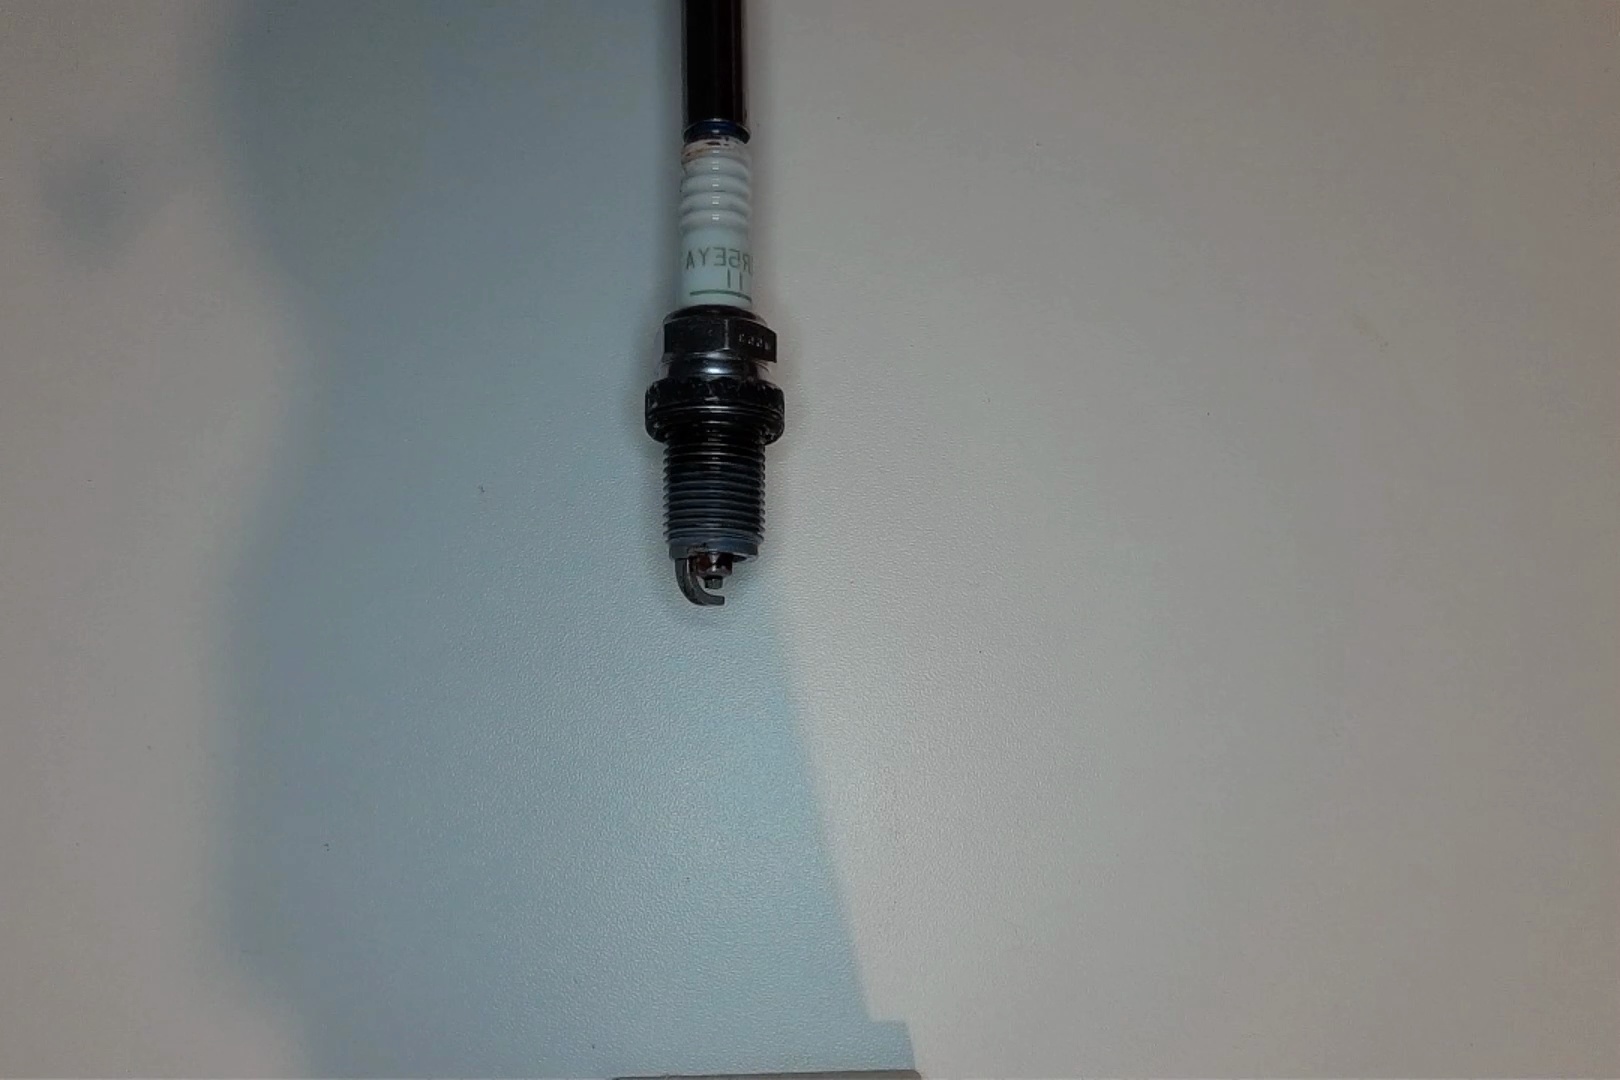
Label: anomaly